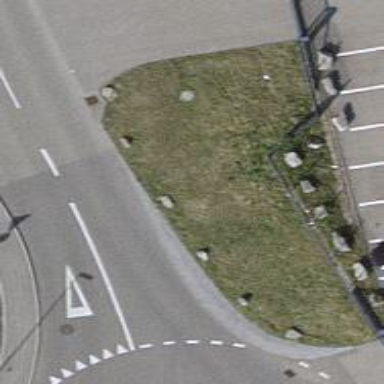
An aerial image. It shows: Block barrier.